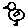
Label: bird